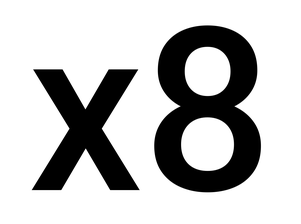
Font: Roboto_Medium